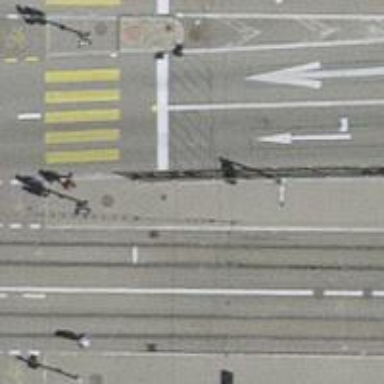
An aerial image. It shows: Tram stop with public transport stop position for trams.